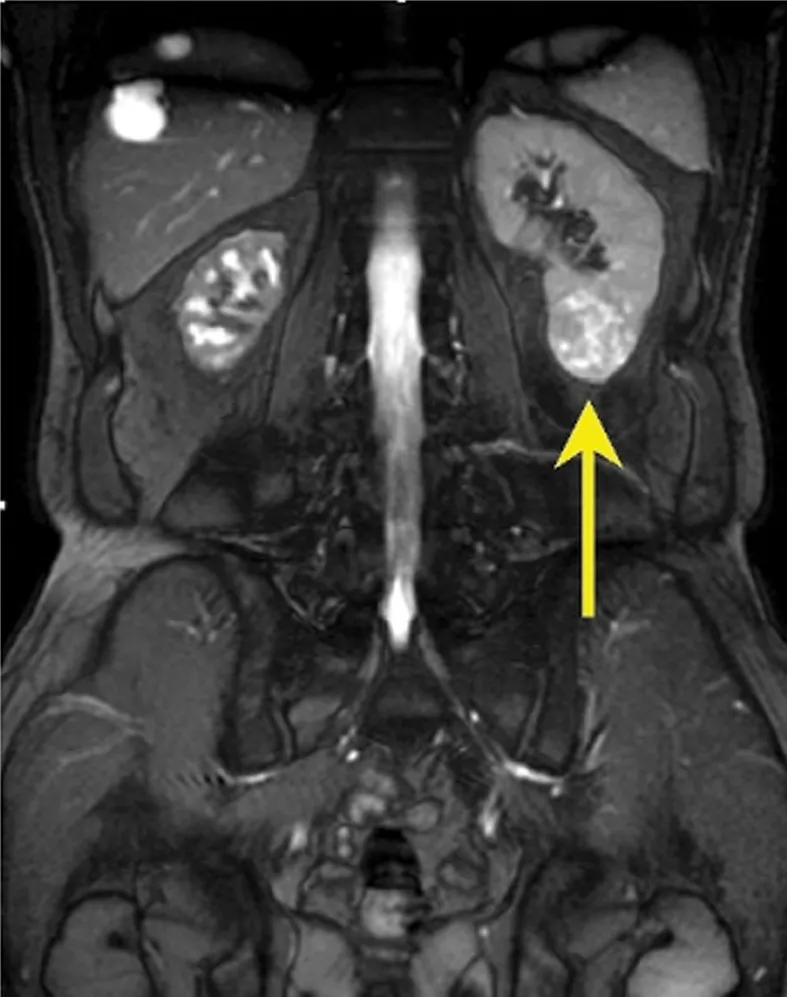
A 3 cm nodular lesion over left lower pole kidney (arrow).
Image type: radiology (mri)